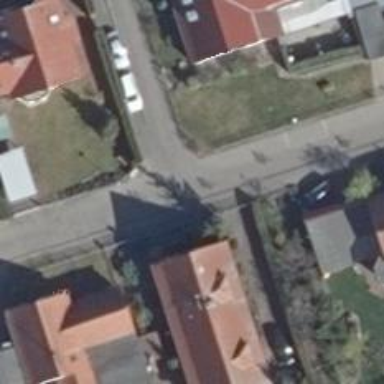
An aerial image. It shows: Living street.